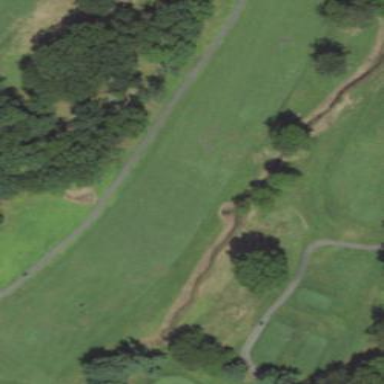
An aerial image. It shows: Golf fairway surrounded by grass.